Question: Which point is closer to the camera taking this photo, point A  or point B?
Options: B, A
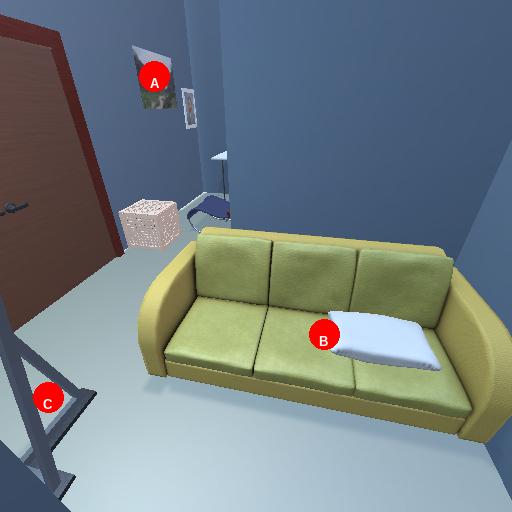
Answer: B